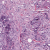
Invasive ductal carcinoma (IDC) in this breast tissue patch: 1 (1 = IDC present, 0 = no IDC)